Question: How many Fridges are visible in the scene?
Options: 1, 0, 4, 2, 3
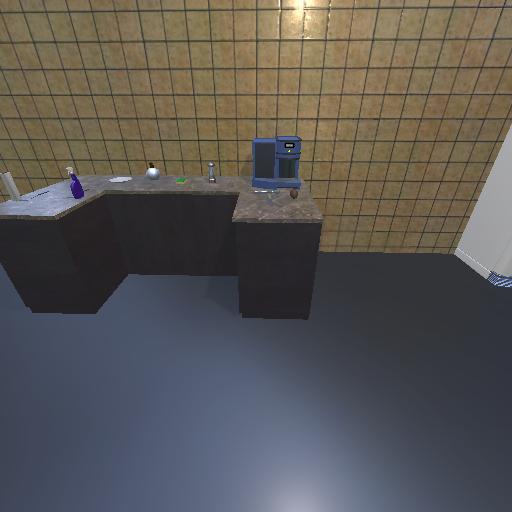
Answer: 1